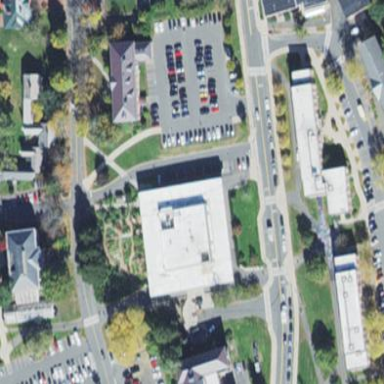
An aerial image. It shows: Fast food establishment located within university building with green roof.